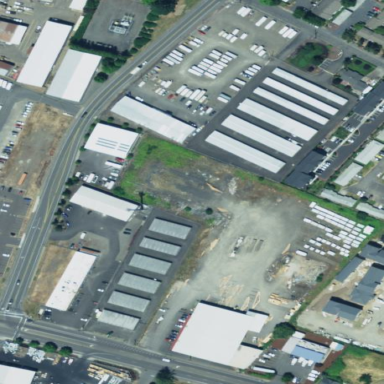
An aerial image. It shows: Industrial area.